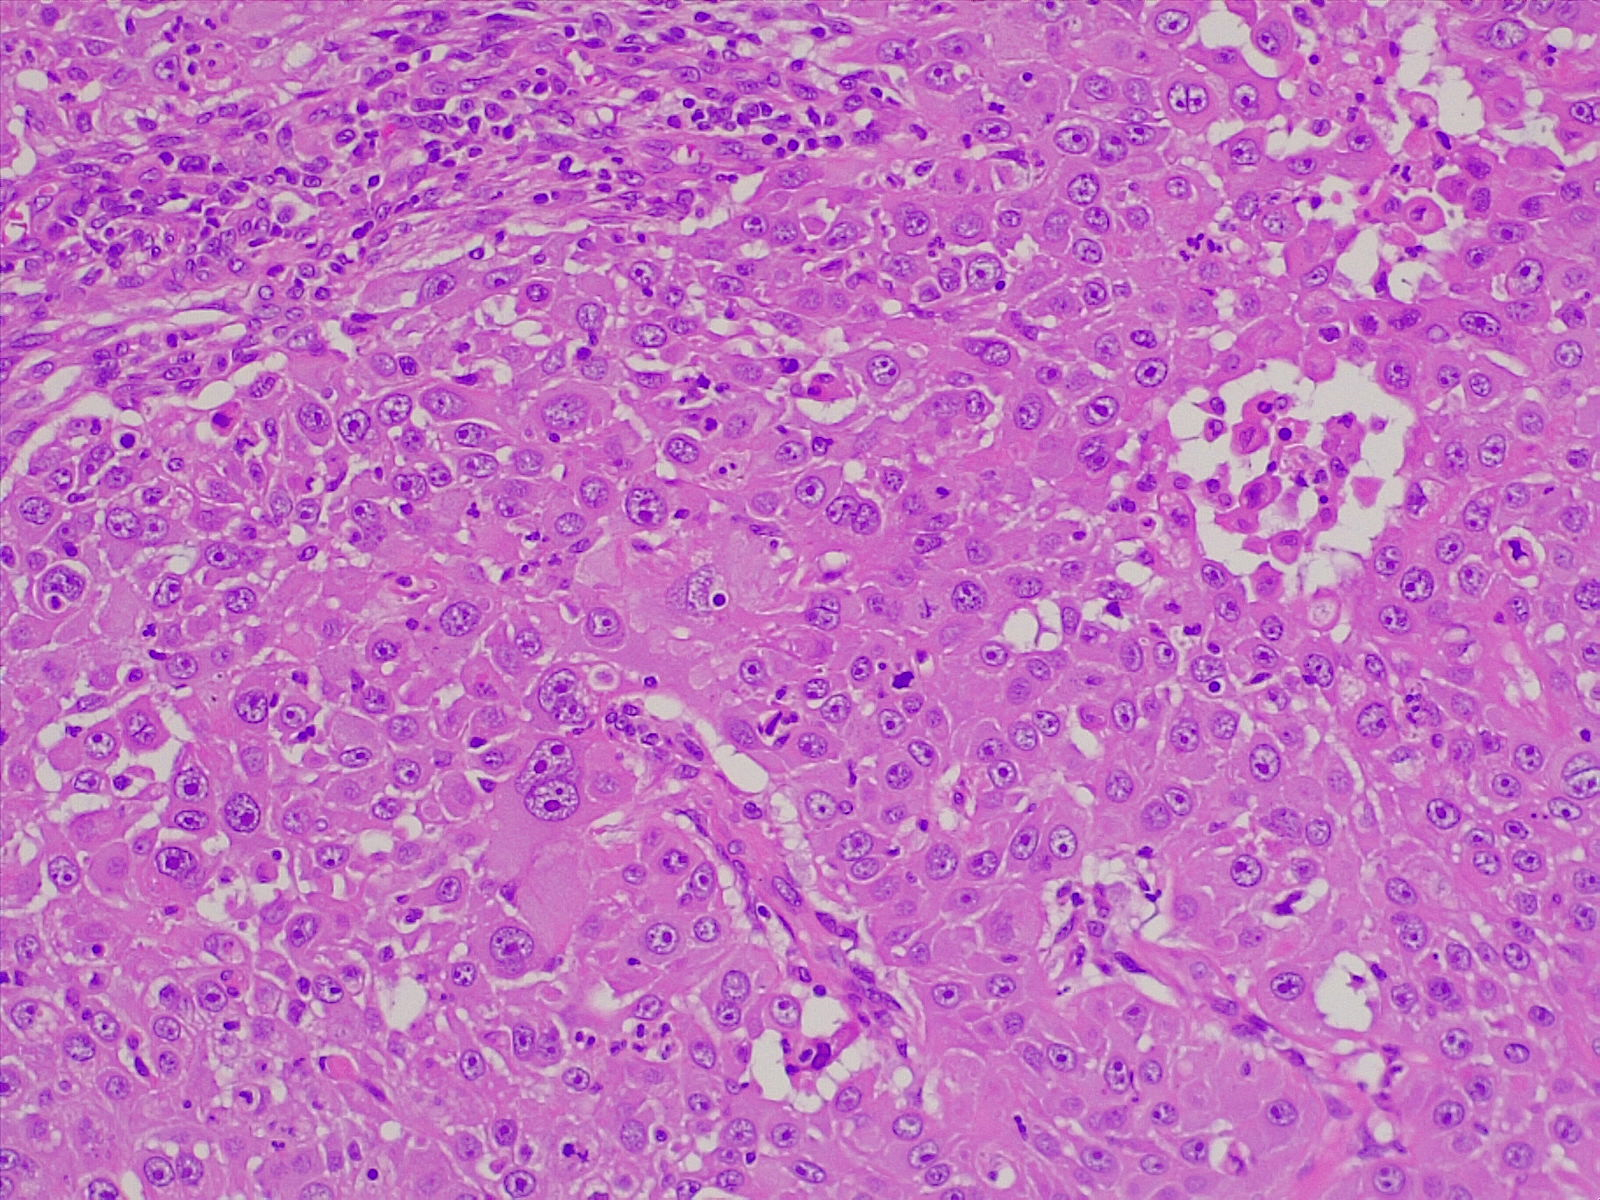
Label: lung squamous cell carcinoma, poorly differentiated